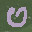
Label: 0